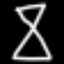
Label: hourglass